Interaction volume radius: 5 \u00c5
Interaction volume height: 35 \u00c5
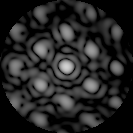
Disorder parameter: 0.4256